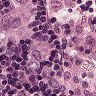
Metastatic tissue present: yes